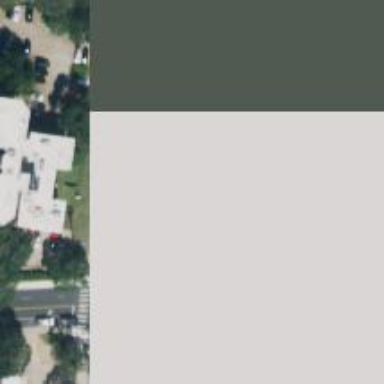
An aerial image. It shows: Veterinary facility.